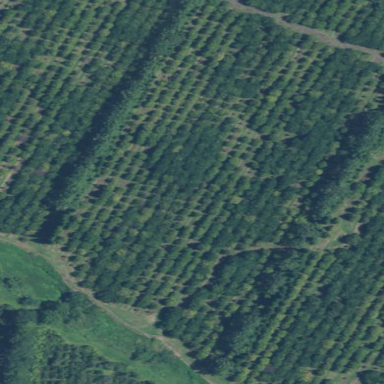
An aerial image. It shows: Orchard filled with macadamia trees.